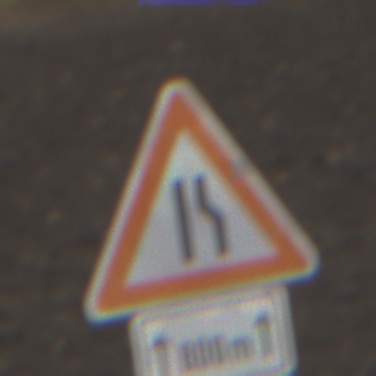
Verkehrszeichen: EinseitigVerengteFahrbahnRechts
Zusatzzeichen unten: LaengeEinerStrecke1
Umgebung: Outdoor, Nature
Tageszeit: MorningAfternoon
Wetter: Overcast
Licht: Natural
Jahreszeit: NotSpecified
Kontrast: LowContrast